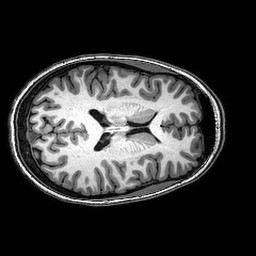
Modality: T1w
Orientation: axial
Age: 22
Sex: female
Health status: healthy
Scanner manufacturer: philips
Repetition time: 0.008226 s
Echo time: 0.0038 s